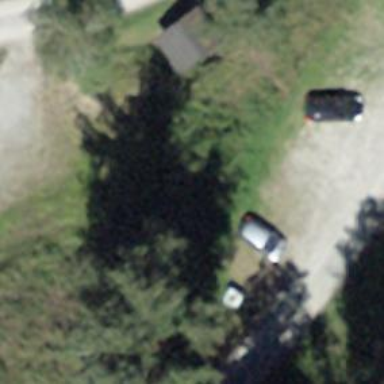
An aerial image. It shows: Parking area.